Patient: sex M, age 54
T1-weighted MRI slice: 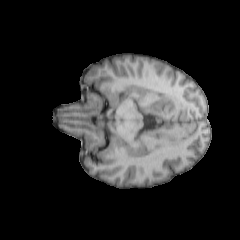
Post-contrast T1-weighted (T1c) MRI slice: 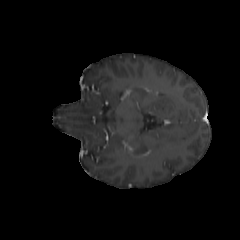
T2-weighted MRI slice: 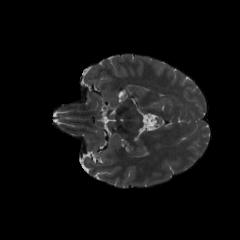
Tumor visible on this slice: yes
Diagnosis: Astrocytoma, IDH-wildtype
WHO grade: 3